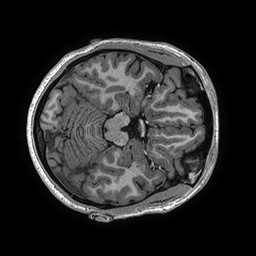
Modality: T1w
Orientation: axial
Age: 21
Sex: female
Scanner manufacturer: ge
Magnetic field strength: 3 T
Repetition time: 0.006952 s
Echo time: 0.00292 s